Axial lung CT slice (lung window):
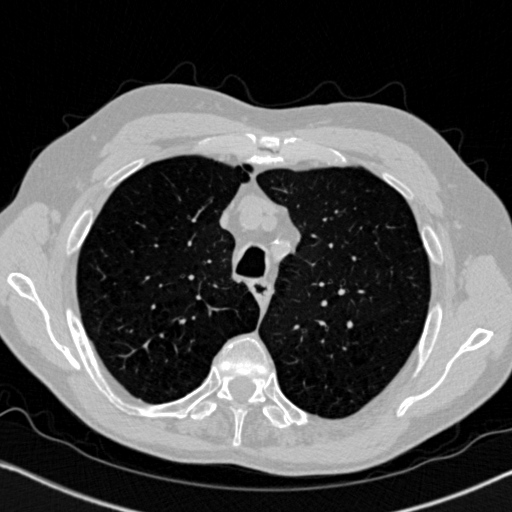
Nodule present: no